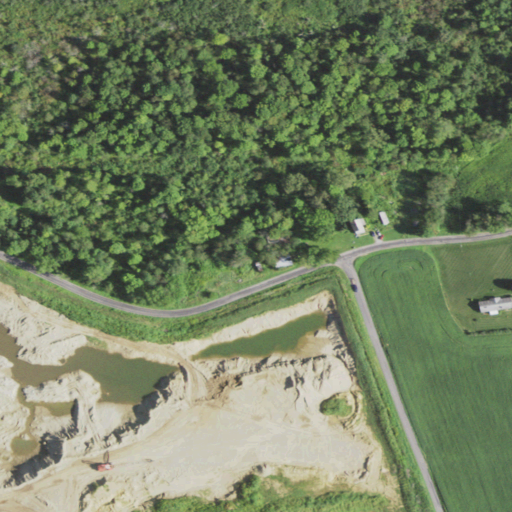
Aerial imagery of depression(s) in Pennsylvania named Kettle Hole containing deciduous forest, cultivated crops, grassland, open development, woody wetlands, low intensity development, pasture, and shrub